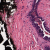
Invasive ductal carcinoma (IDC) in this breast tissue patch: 0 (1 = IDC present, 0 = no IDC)